Question: In termius, when you open the keyboard, there are extra keys on top of the keyboard as you can see in the picture.
How can I make this in swift?

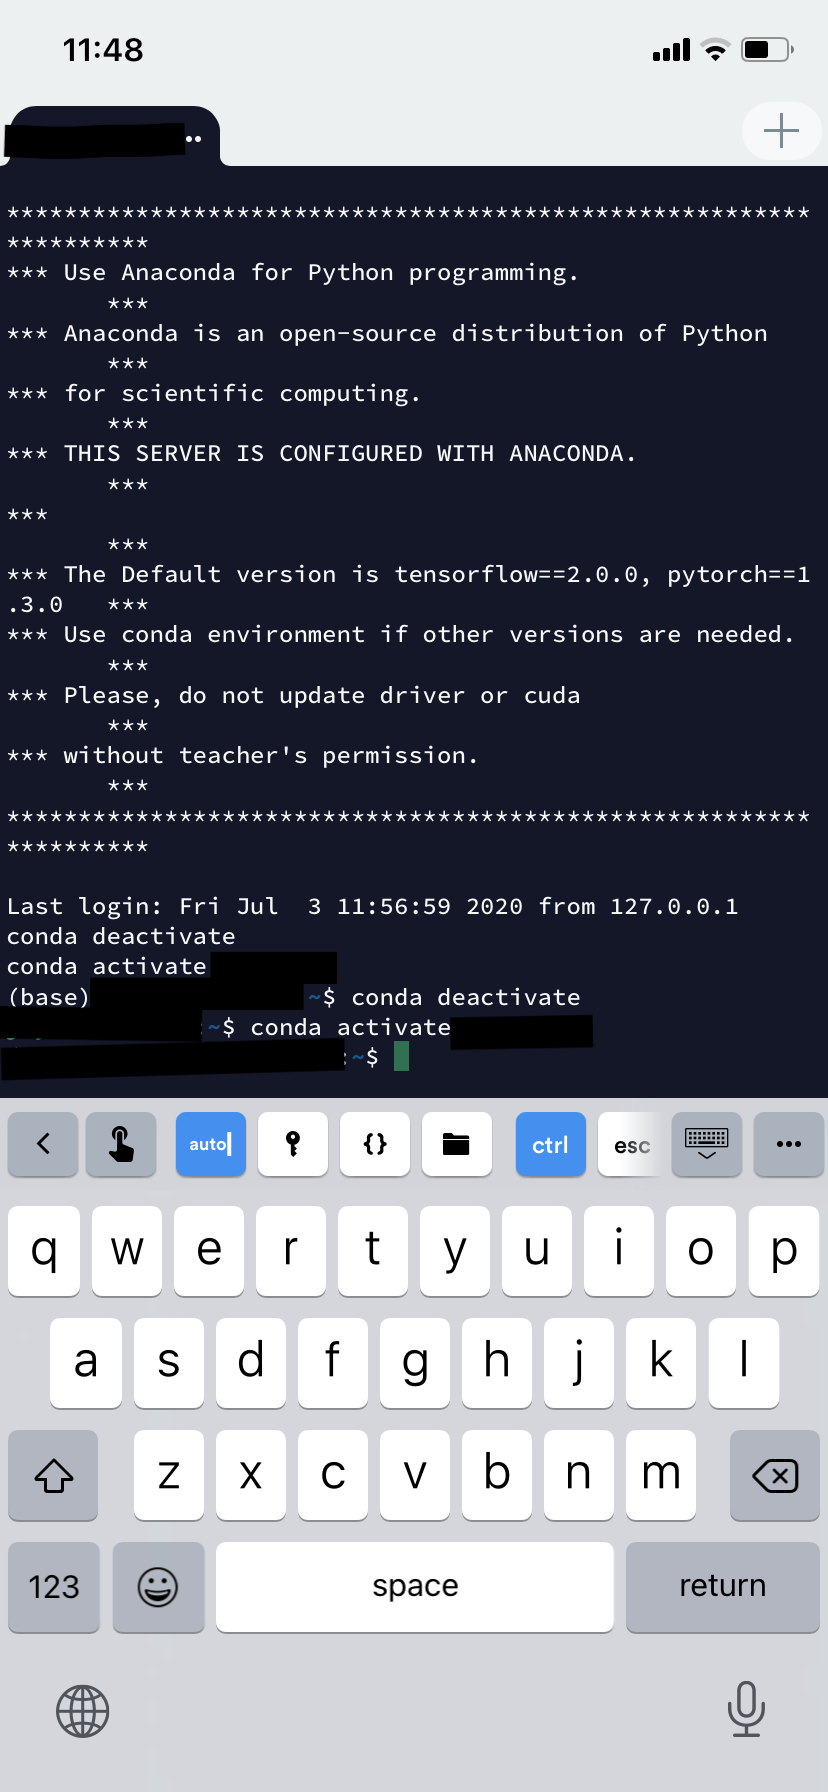
Answer: Just add button to field:
'''
let keyboardToolbar = UIToolbar()
keyboardToolbar.sizeToFit()
keyboardToolbar.isTranslucent = false
keyboardToolbar.barTintColor = UIColor.white
let addButton = UIBarButtonItem(
barButtonSystemItem: .done,
target: self,
action: #selector(someFunction)
)
addButton.tintColor = UIColor.black
keyboardToolbar.items = [addButton]
textView.inputAccessoryView = keyboardToolbar
'''
or another:
'''
let button = UIButton(frame: CGRect(x: 0, y: 0, width: view.frame.size.width, height: 60))
button.backgroundColor = UIColor.blue
button.setTitle("NEXT", for: .normal)
button.setTitleColor(UIColor.white, for: .normal)
button.addTarget(self, action: #selector(self. yourButton), for: .touchUpInside)
textField.inputAccessoryView = button
'''
SwiftUI solution:
'''
struct TestTextfield: UIViewRepresentable {
@Binding var text: String
var keyType: UIKeyboardType
func makeUIView(context: Context) -> UITextField {
let textfield = UITextField()
textfield.keyboardType = keyType
let toolBar = UIToolbar(frame: CGRect(x: 0, y: 0, width: textfield.frame.size.width, height: 44))
let doneButton = UIBarButtonItem(title: "Done", style: .done, target: self, action: #selector(textfield.doneButtonTapped(button:)))
toolBar.items = [doneButton]
toolBar.setItems([doneButton], animated: true)
textfield.inputAccessoryView = toolBar
return textfield
}
func updateUIView(_ uiView: UITextField, context: Context) {
uiView.text = text
}
}
extension UITextField{
@objc func doneButtonTapped(button:UIBarButtonItem) -> Void {
self.resignFirstResponder()
}
}
'''